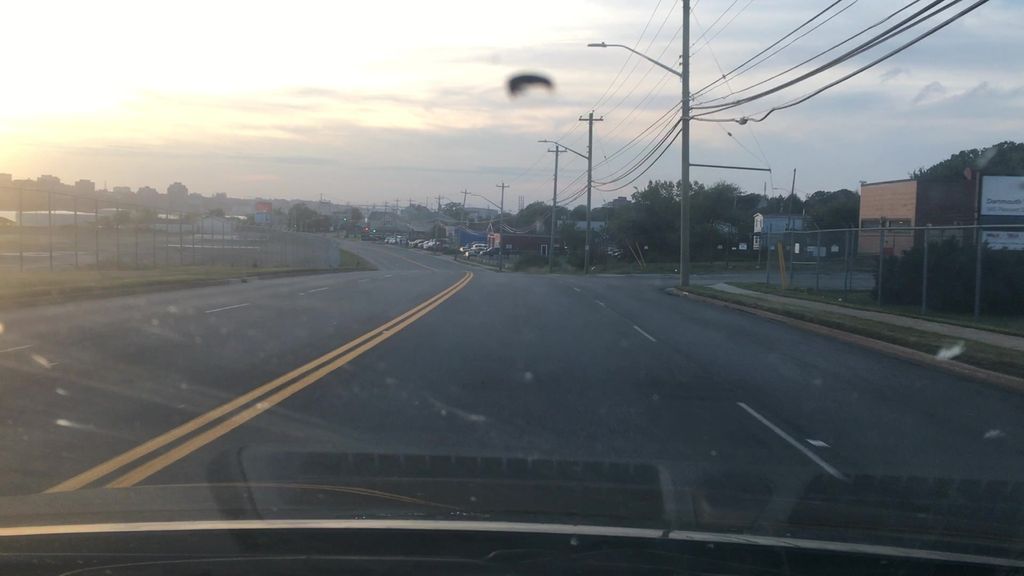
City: halifax